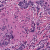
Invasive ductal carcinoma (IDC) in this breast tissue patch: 1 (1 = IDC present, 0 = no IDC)